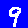
Digit: 9